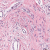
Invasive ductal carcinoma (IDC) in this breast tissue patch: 0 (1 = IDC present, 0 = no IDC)